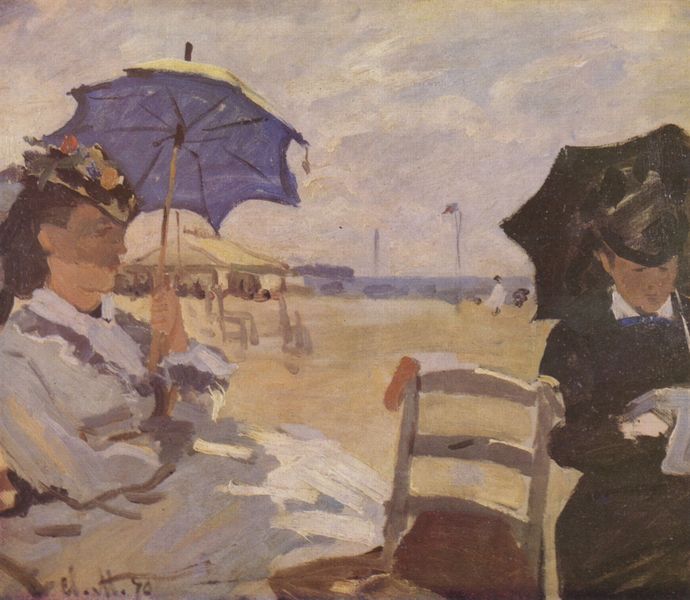
Titel: Am Strand von Trouville
Künstler: Claude Monet
Standort: London
Institution: National Gallery
Schlagwörter: blau, gemälde, hand, haut, himmel, mann, meer, schatten, wasser, weiß, wolken, frauen, gelb, grün, impressionismus, sand, sitzen, ufer, blumen, braun, bunt, damen, degas, frau, frisur, grau, handschuh, hell, hintergrund, hut, hüte, kleid, laterne, licht, pastell, renoir, schwarz, skizze, stuhl, blüten, dach, dame, gebäude, haus, rot, schirm, sonnenschirm, tuch, beige, bart, gesicht, kragen, mensch, signatur, horizont, natur, wind, sonne, boden, gewand, haare, sitzend, kinder, hellblau, farbig, küste, sommer, strand, lehne, sitz, fahnen, studie, fahne, farben, farbe, ausflug, beleuchtung, promenade, unterstand, hallo, spielen, nähen, freizeit, monet, lesen, sitzt, manet, sticken, impression, bad, buch, urlaub, schirme, fraue, tasche, ferien, eiss, brief, sonnenschein, lenbach, pavillon, klei, pavillion, lenbachhaus, huit, zelt, fraune, sonnenschirme, erholung, rauen, kapotte, hatten, riviera, sommerhut, seebad, sands, amen, grrau, schwarzd, am strand, himmel wolke, maet, marnet, schorm, 19. jahrhundert, impressionismius, meerr, helkl, gebädue